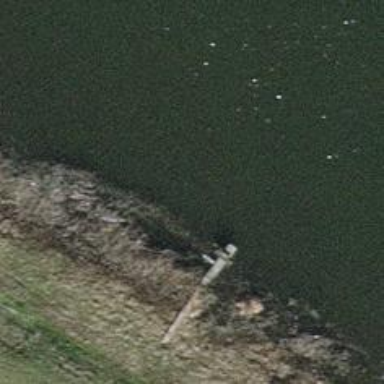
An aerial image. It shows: Boardwalk bridge over path.